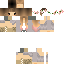
A female human skin with pale skin, wearing brown long hair dressed in a blue tshirt and black shorts, featuring a closed mouth.